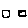
Label: square